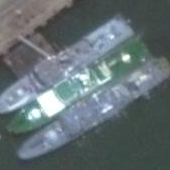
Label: combat